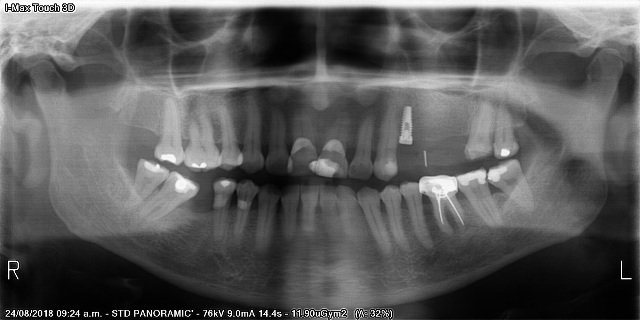
adult